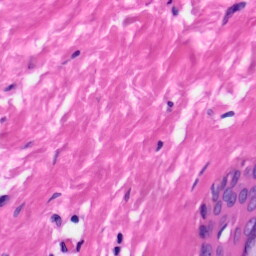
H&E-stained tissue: Skin